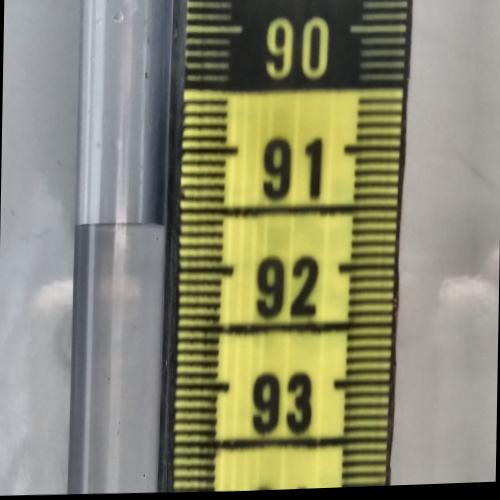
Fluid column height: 91.6 cm